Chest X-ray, AP view. Patient: 68 years old, sex M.
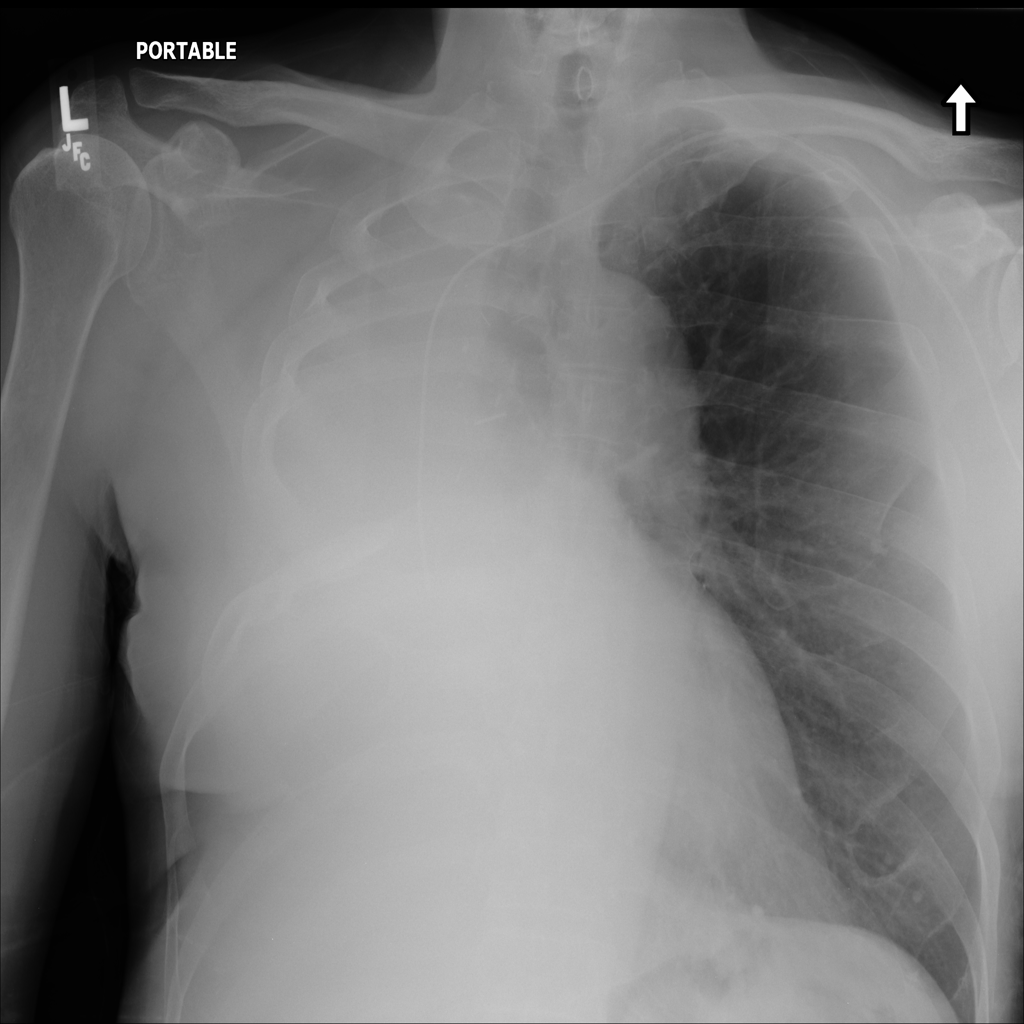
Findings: No Finding